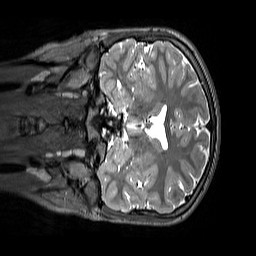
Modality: T2w
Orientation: coronal
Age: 12
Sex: female
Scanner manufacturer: siemens
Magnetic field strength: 3 T
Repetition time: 3.2 s
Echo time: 0.408 s